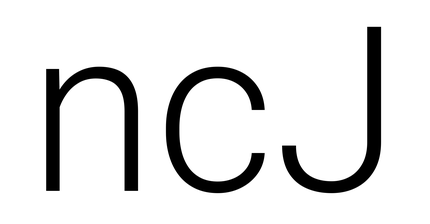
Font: Roboto_Light